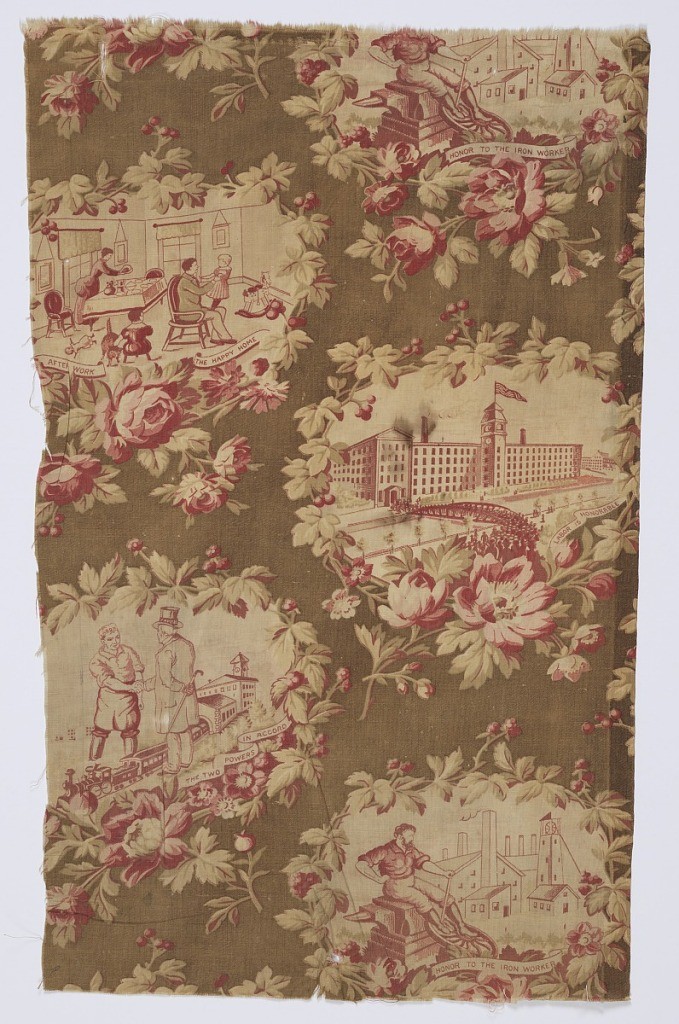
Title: Fragment
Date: ca. 1895
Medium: cotton Technique: roller printed on plain weave
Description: Four scenes; 'HONOR TO THE IRON WORKER' with a man sitting on an anvil, 'AFTER WORK THE HAPPY HOME' with a domestic setting, 'LABOR IS HONORABLE' with people streaming into a factory, 'THE TWO POWERS IN ACCORD' with figures representing Labor and Capital shaking hands. Three reds and three greens.